Interaction volume radius: 10 \u00c5
Interaction volume height: 10 \u00c5
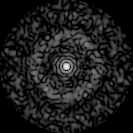
Disorder parameter: 0.8653